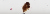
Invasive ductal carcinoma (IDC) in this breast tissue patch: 0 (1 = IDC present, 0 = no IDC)